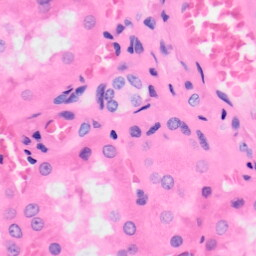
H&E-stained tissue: Kidney